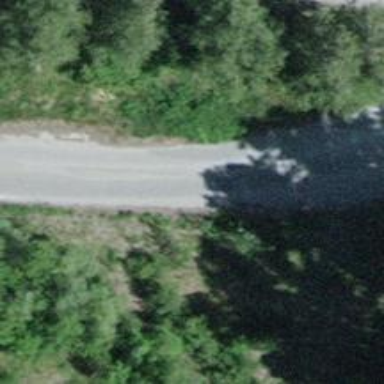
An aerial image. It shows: Driveway.